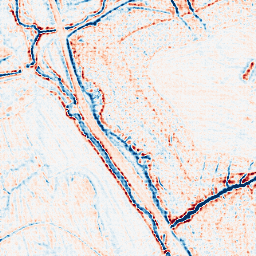
Category: edge_preserving
Decomposition family: bilateral
Decomposition parameters: d: 9
sigma_color: 50
sigma_space: 50
Upsampling method: sinc_hamming
Upsampling parameters: scale: 8
kernel_size: 8
Upsampling scale: 8